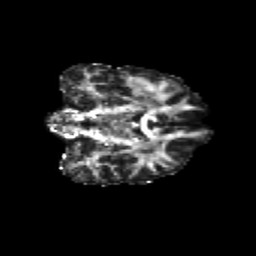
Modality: FA
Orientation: coronal
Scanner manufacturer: siemens
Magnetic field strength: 3 T
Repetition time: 9.2 s
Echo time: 0.084 s